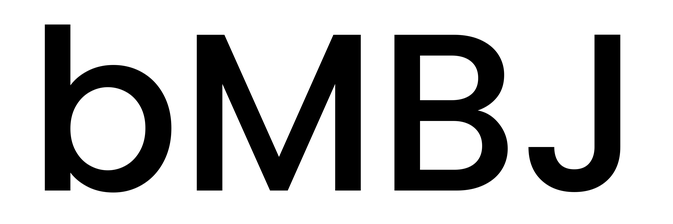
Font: Poppins-Medium